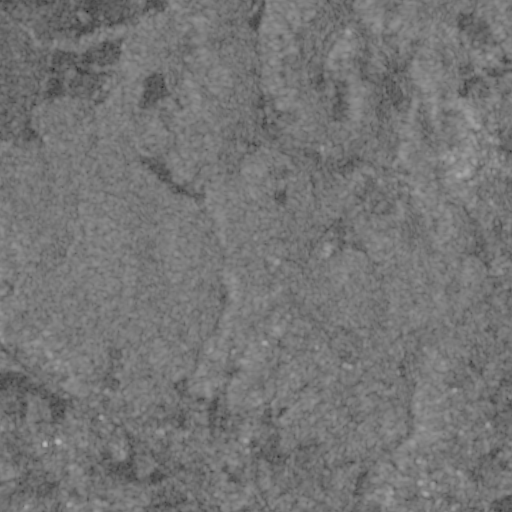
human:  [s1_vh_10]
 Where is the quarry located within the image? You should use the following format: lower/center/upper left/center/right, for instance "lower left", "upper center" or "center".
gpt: The quarry is located in the center of the image.
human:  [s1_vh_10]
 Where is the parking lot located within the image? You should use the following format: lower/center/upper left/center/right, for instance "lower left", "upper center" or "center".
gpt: There is no parking lot in the image.

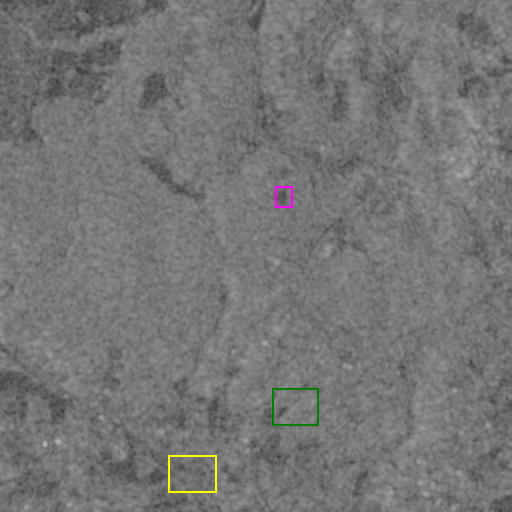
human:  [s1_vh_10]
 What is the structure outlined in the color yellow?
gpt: The structure outlined in yellow is a crop field.
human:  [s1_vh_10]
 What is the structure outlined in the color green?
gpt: The structure outlined in green is a park.
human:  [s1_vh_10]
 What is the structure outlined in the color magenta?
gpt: The structure outlined in magenta is a quarry.
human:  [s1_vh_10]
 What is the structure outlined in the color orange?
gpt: There is no orange outline.